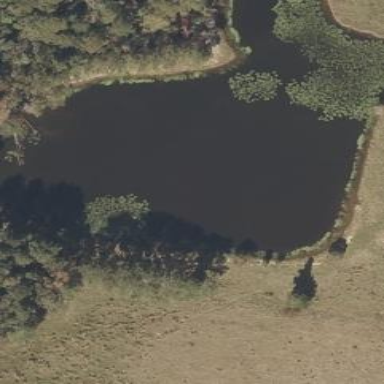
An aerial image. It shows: Beautiful lake surrounded by nature.